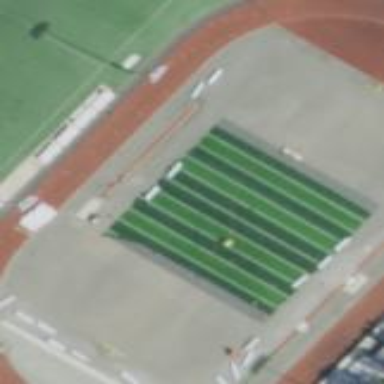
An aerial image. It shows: American football pitch.